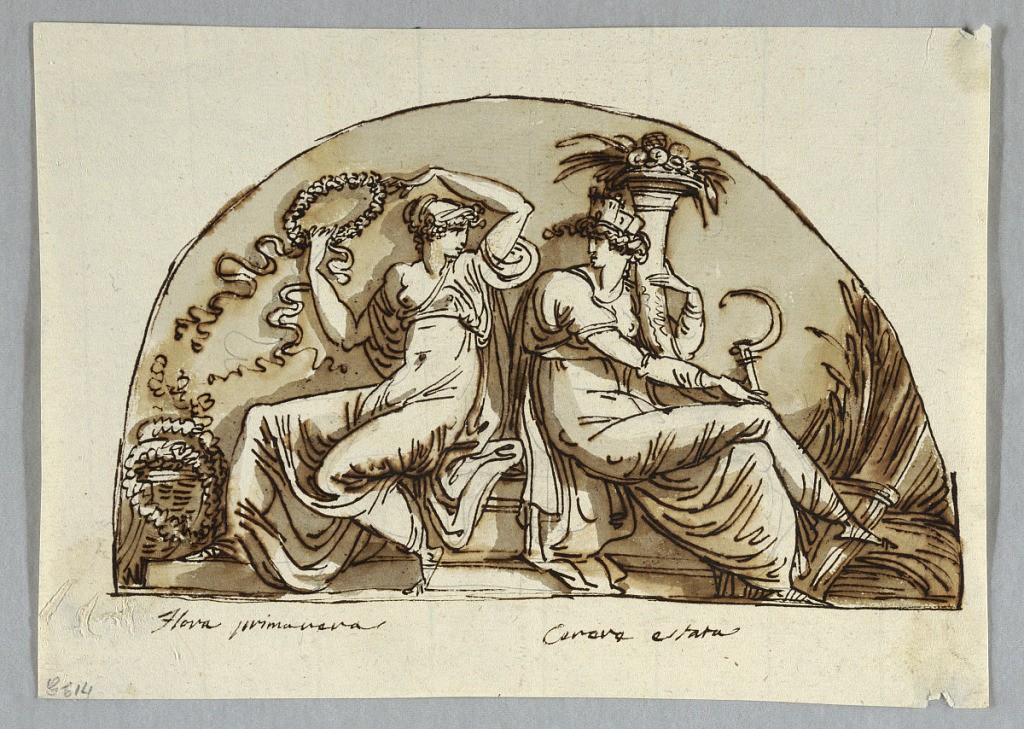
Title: Drawing
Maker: Felice Giani, Italian, 1758–1823
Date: About 1820
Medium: Pen and brown ink, brown wash, over black chalk. Paper
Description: Horizontal Rectangle. Two women sitting upon a bench. Flora at left raises a wreath, Ceres at right carries a sickle and a cornucopia. A basket with wreath and sheet of grain are respectively at left and right.